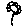
Label: flower